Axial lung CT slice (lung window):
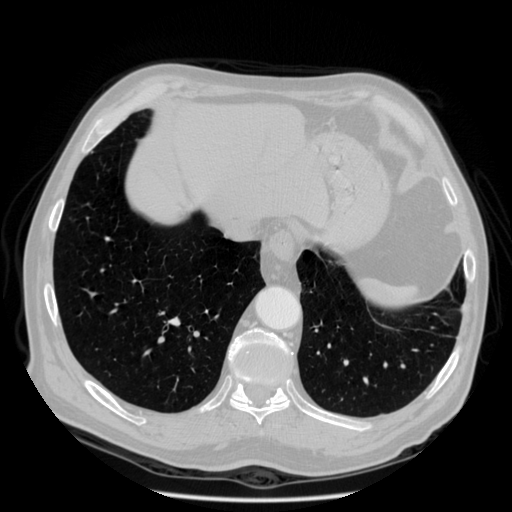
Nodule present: no